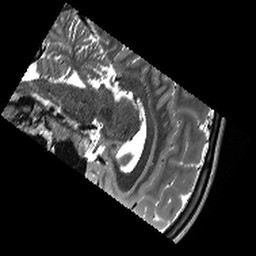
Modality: T2w
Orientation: sagittal
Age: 24
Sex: female
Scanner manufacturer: siemens
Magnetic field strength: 3 T
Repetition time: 13.15 s
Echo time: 0.082 s